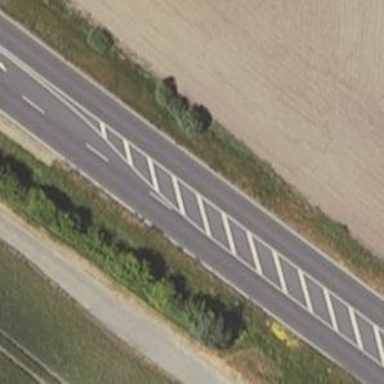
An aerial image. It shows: Asphalt trunk highway designated as motorroad.